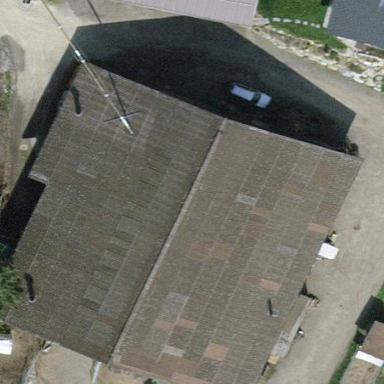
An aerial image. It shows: Rural barn.